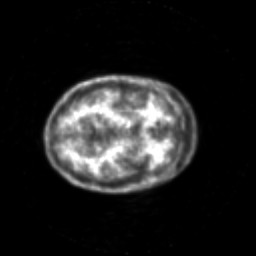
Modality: PET
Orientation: axial
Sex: female
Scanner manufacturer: siemens